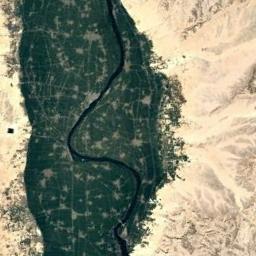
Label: river